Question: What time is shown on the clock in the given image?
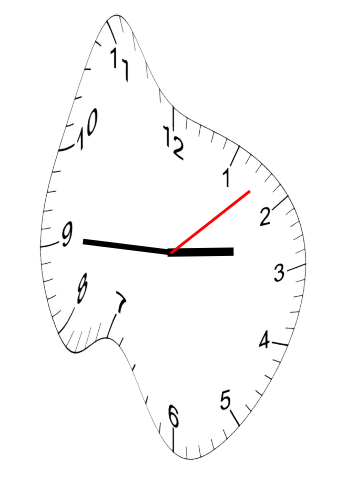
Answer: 02:45:08